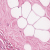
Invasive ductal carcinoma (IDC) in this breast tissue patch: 0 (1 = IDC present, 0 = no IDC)